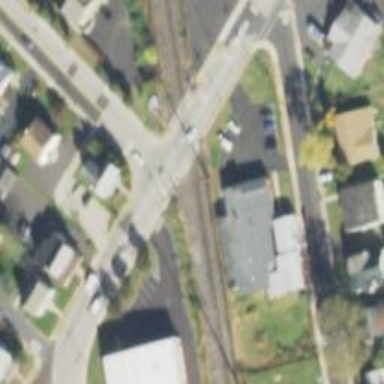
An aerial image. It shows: Railway crossing.